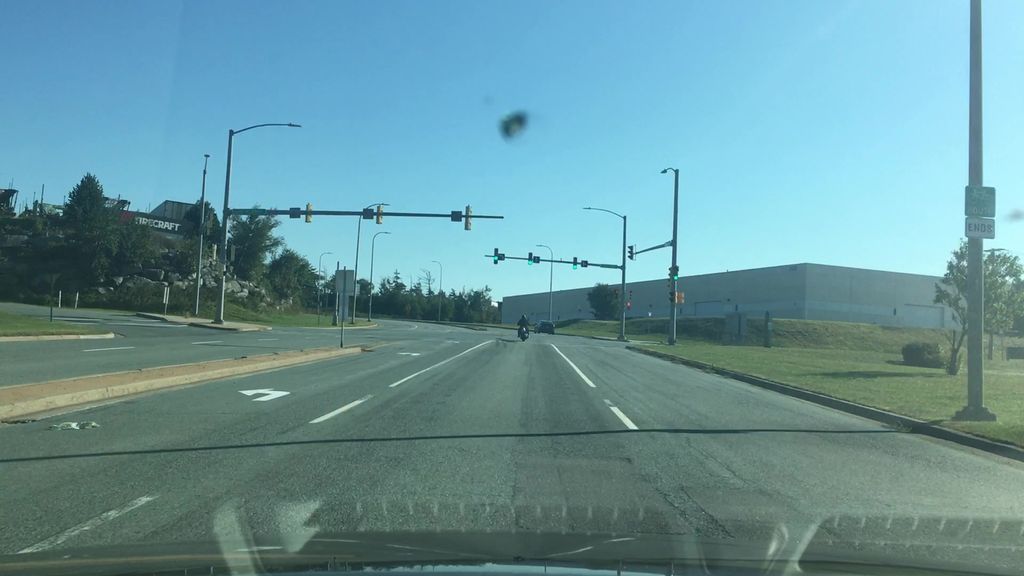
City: halifax